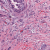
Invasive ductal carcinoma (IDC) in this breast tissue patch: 1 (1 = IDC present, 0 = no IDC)